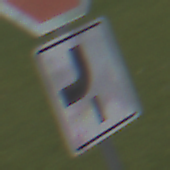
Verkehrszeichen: VerlaufVorfahrtsstrasse7
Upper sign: Stop
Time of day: Midday
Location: Outdoor (Suburban)
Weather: Overcast
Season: NotSpecified
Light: Natural